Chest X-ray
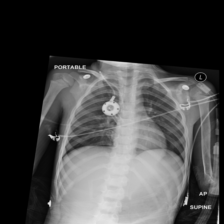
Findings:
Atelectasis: negative
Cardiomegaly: negative
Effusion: negative
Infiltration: negative
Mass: negative
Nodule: negative
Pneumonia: negative
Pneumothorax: negative
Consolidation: negative
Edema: negative
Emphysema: negative
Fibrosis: negative
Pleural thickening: negative
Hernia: negative